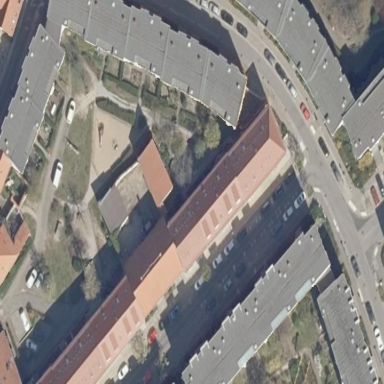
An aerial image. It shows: Building with apartments and flat roof.